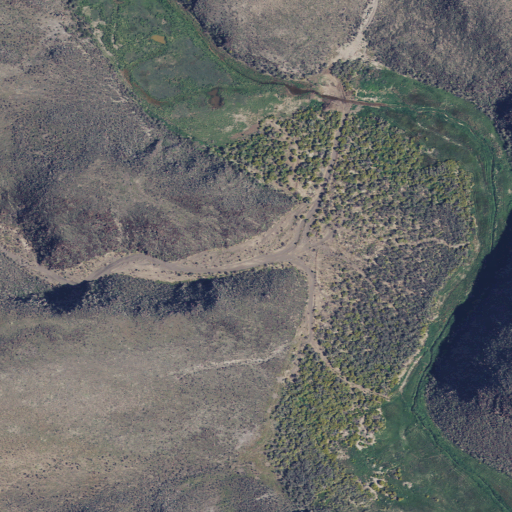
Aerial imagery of valley in Utah named Blackburn Hollow containing shrub, evergreen forest, and open water